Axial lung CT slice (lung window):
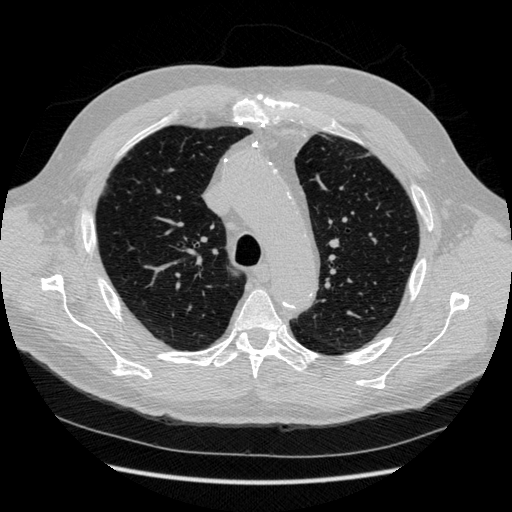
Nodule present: yes
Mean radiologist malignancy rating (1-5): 3